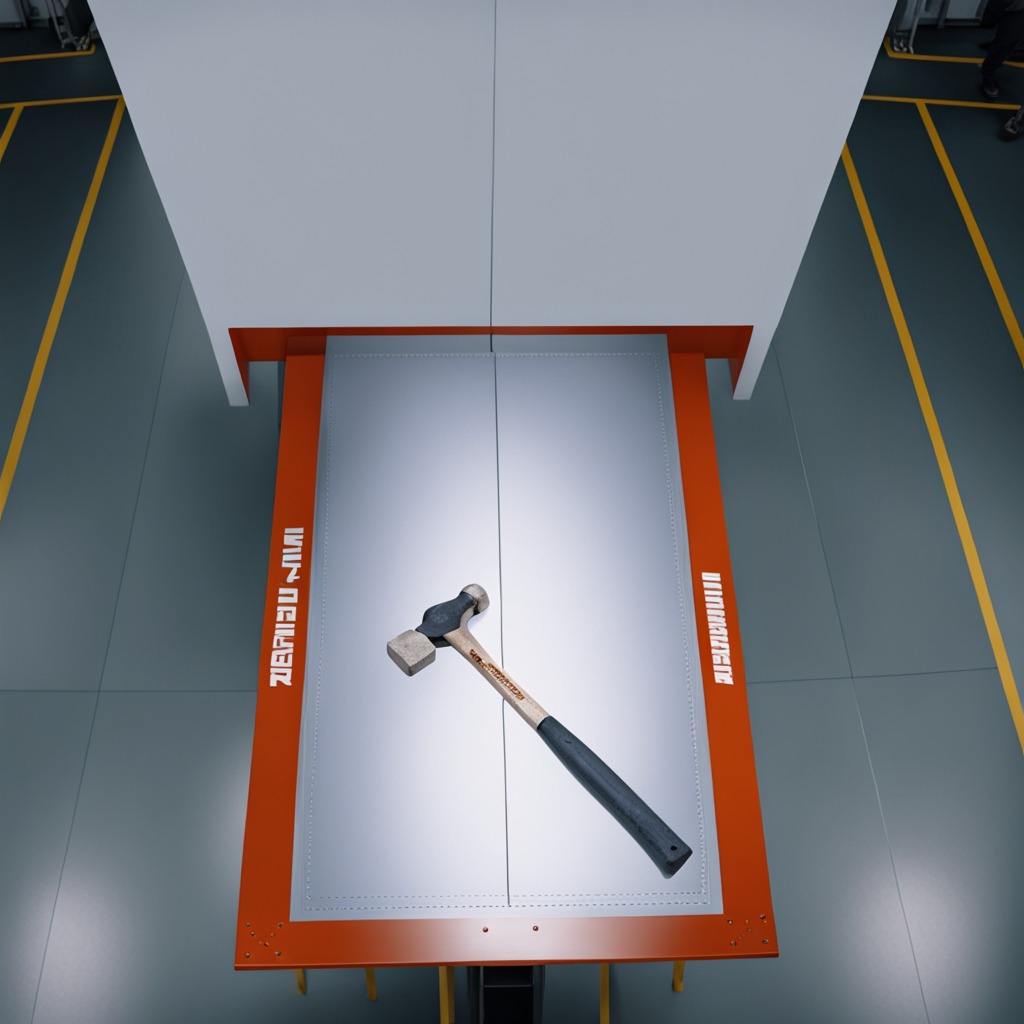
A hammer is lying on the toolbox surface.